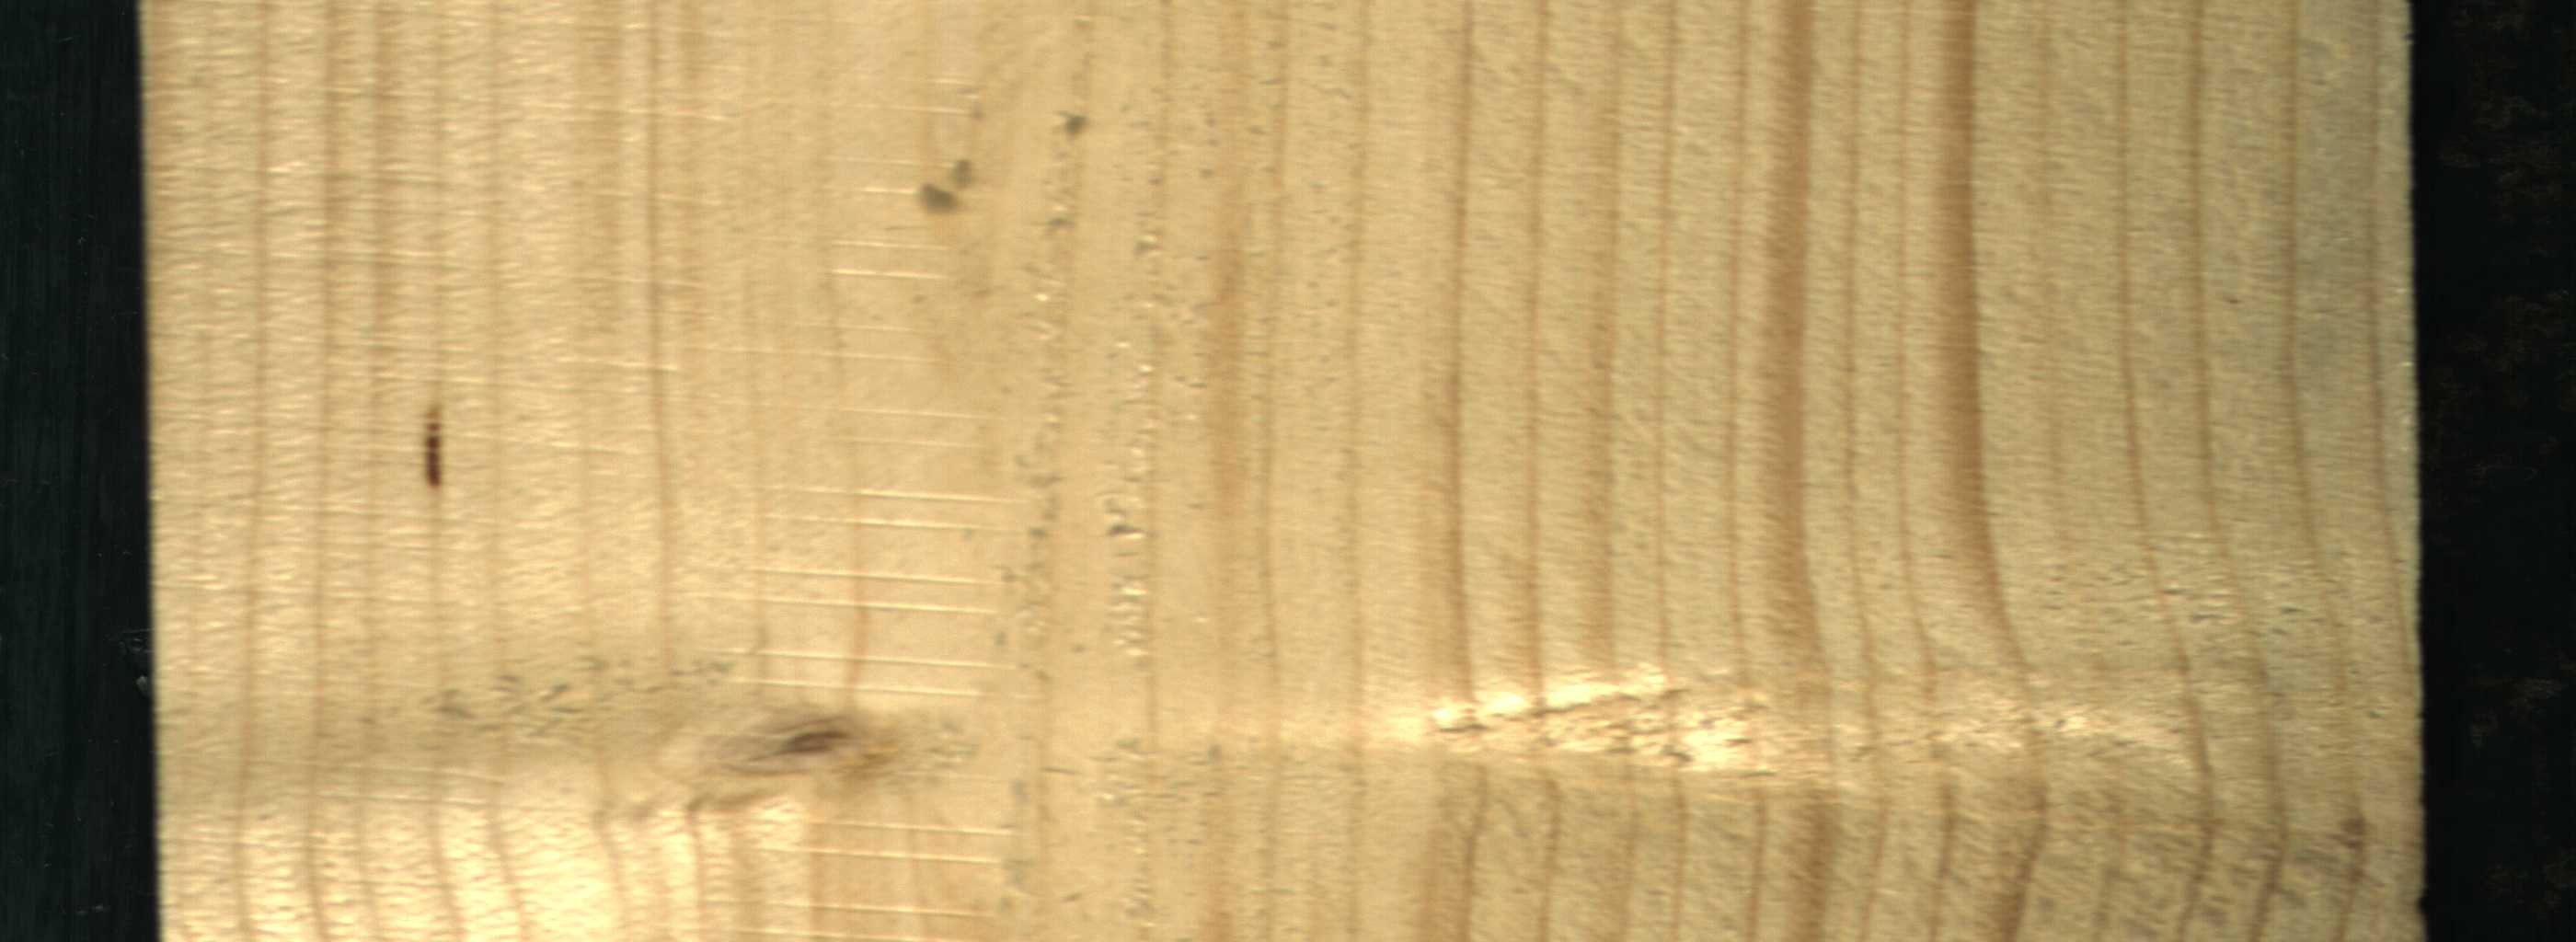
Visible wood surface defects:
resin
Live_Knot